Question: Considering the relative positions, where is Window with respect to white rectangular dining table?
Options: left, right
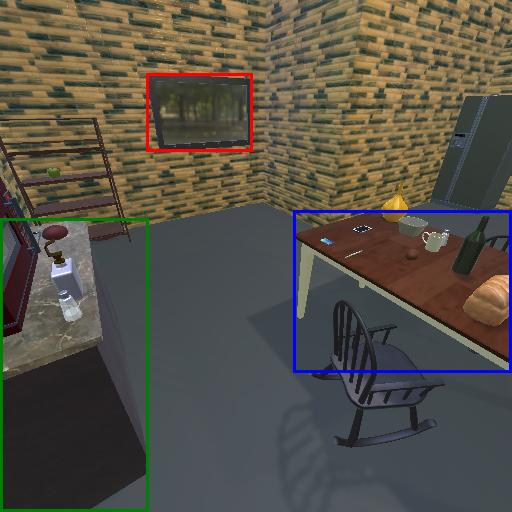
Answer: left